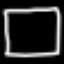
Label: square